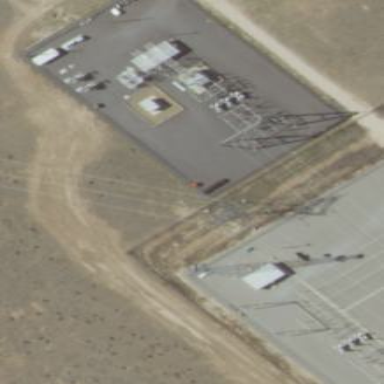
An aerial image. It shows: Power substation specializing in generation.